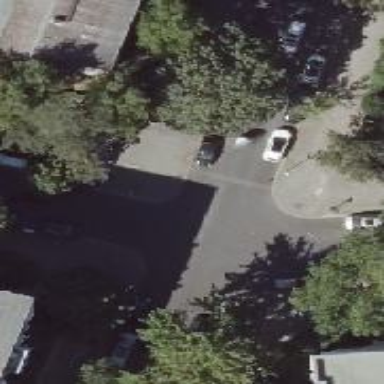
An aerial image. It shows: Residential road with asphalt surface and sidewalks on both sides. The parking lanes are oriented parallel to the road.